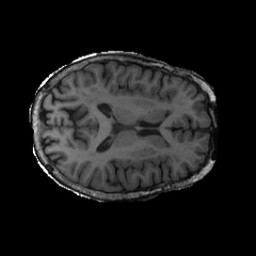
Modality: T1w
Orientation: axial
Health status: ill
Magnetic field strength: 3 T